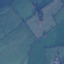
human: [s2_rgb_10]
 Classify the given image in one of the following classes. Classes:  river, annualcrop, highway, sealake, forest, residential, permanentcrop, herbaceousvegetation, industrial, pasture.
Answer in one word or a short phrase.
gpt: Pasture